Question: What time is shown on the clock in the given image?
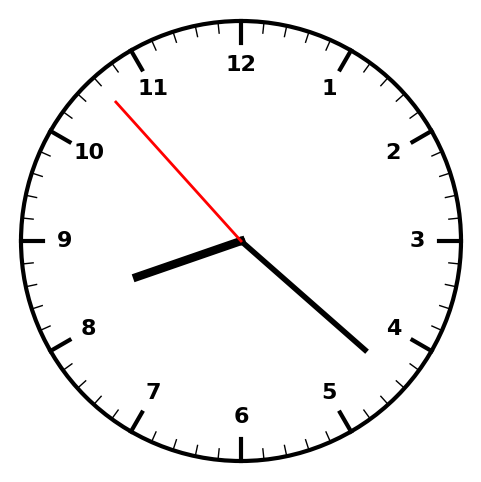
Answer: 08:21:53